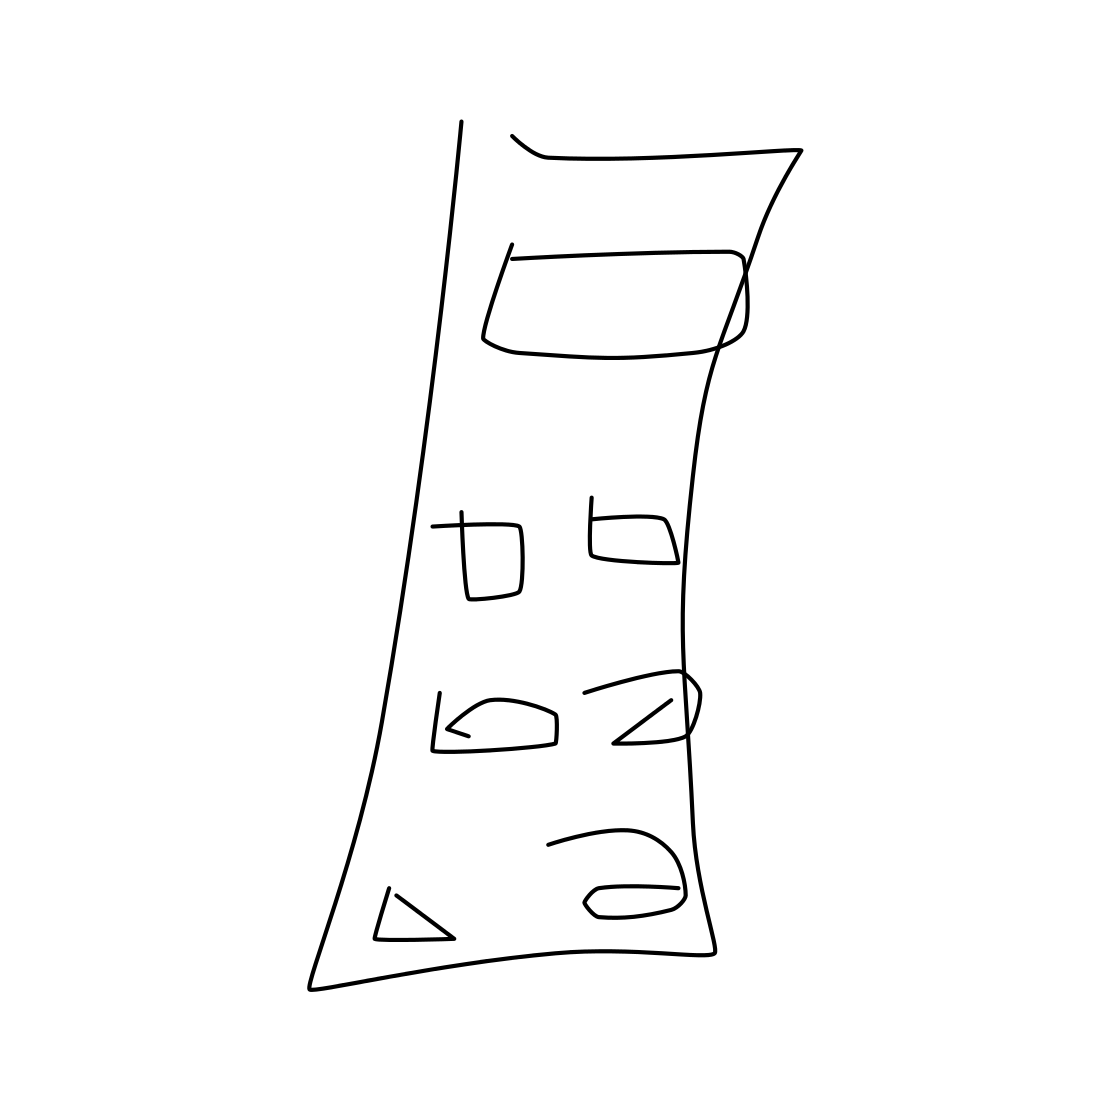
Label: cell phone